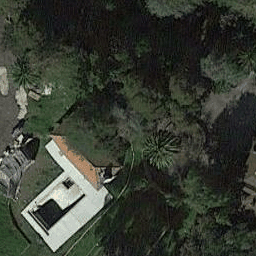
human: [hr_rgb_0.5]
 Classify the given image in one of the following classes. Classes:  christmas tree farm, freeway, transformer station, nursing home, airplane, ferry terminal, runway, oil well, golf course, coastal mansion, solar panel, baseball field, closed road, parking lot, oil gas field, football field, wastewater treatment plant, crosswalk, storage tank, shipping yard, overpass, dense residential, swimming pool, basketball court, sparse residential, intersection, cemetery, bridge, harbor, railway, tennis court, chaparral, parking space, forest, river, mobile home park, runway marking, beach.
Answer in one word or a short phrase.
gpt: sparse residential